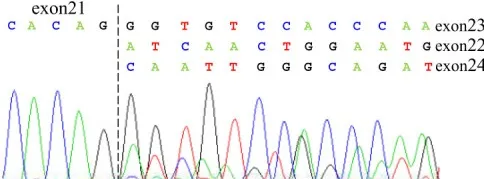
MRNA splicing analysis of the BRCA1 c.5406+6T>C variant. The sequencing of the PCR products (D) confirmed the presence of Delta22, Delta22,23 and normal transcripts in carriers of the BRCA1 c.5406+6T>C variant.
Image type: chart (chart)